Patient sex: F
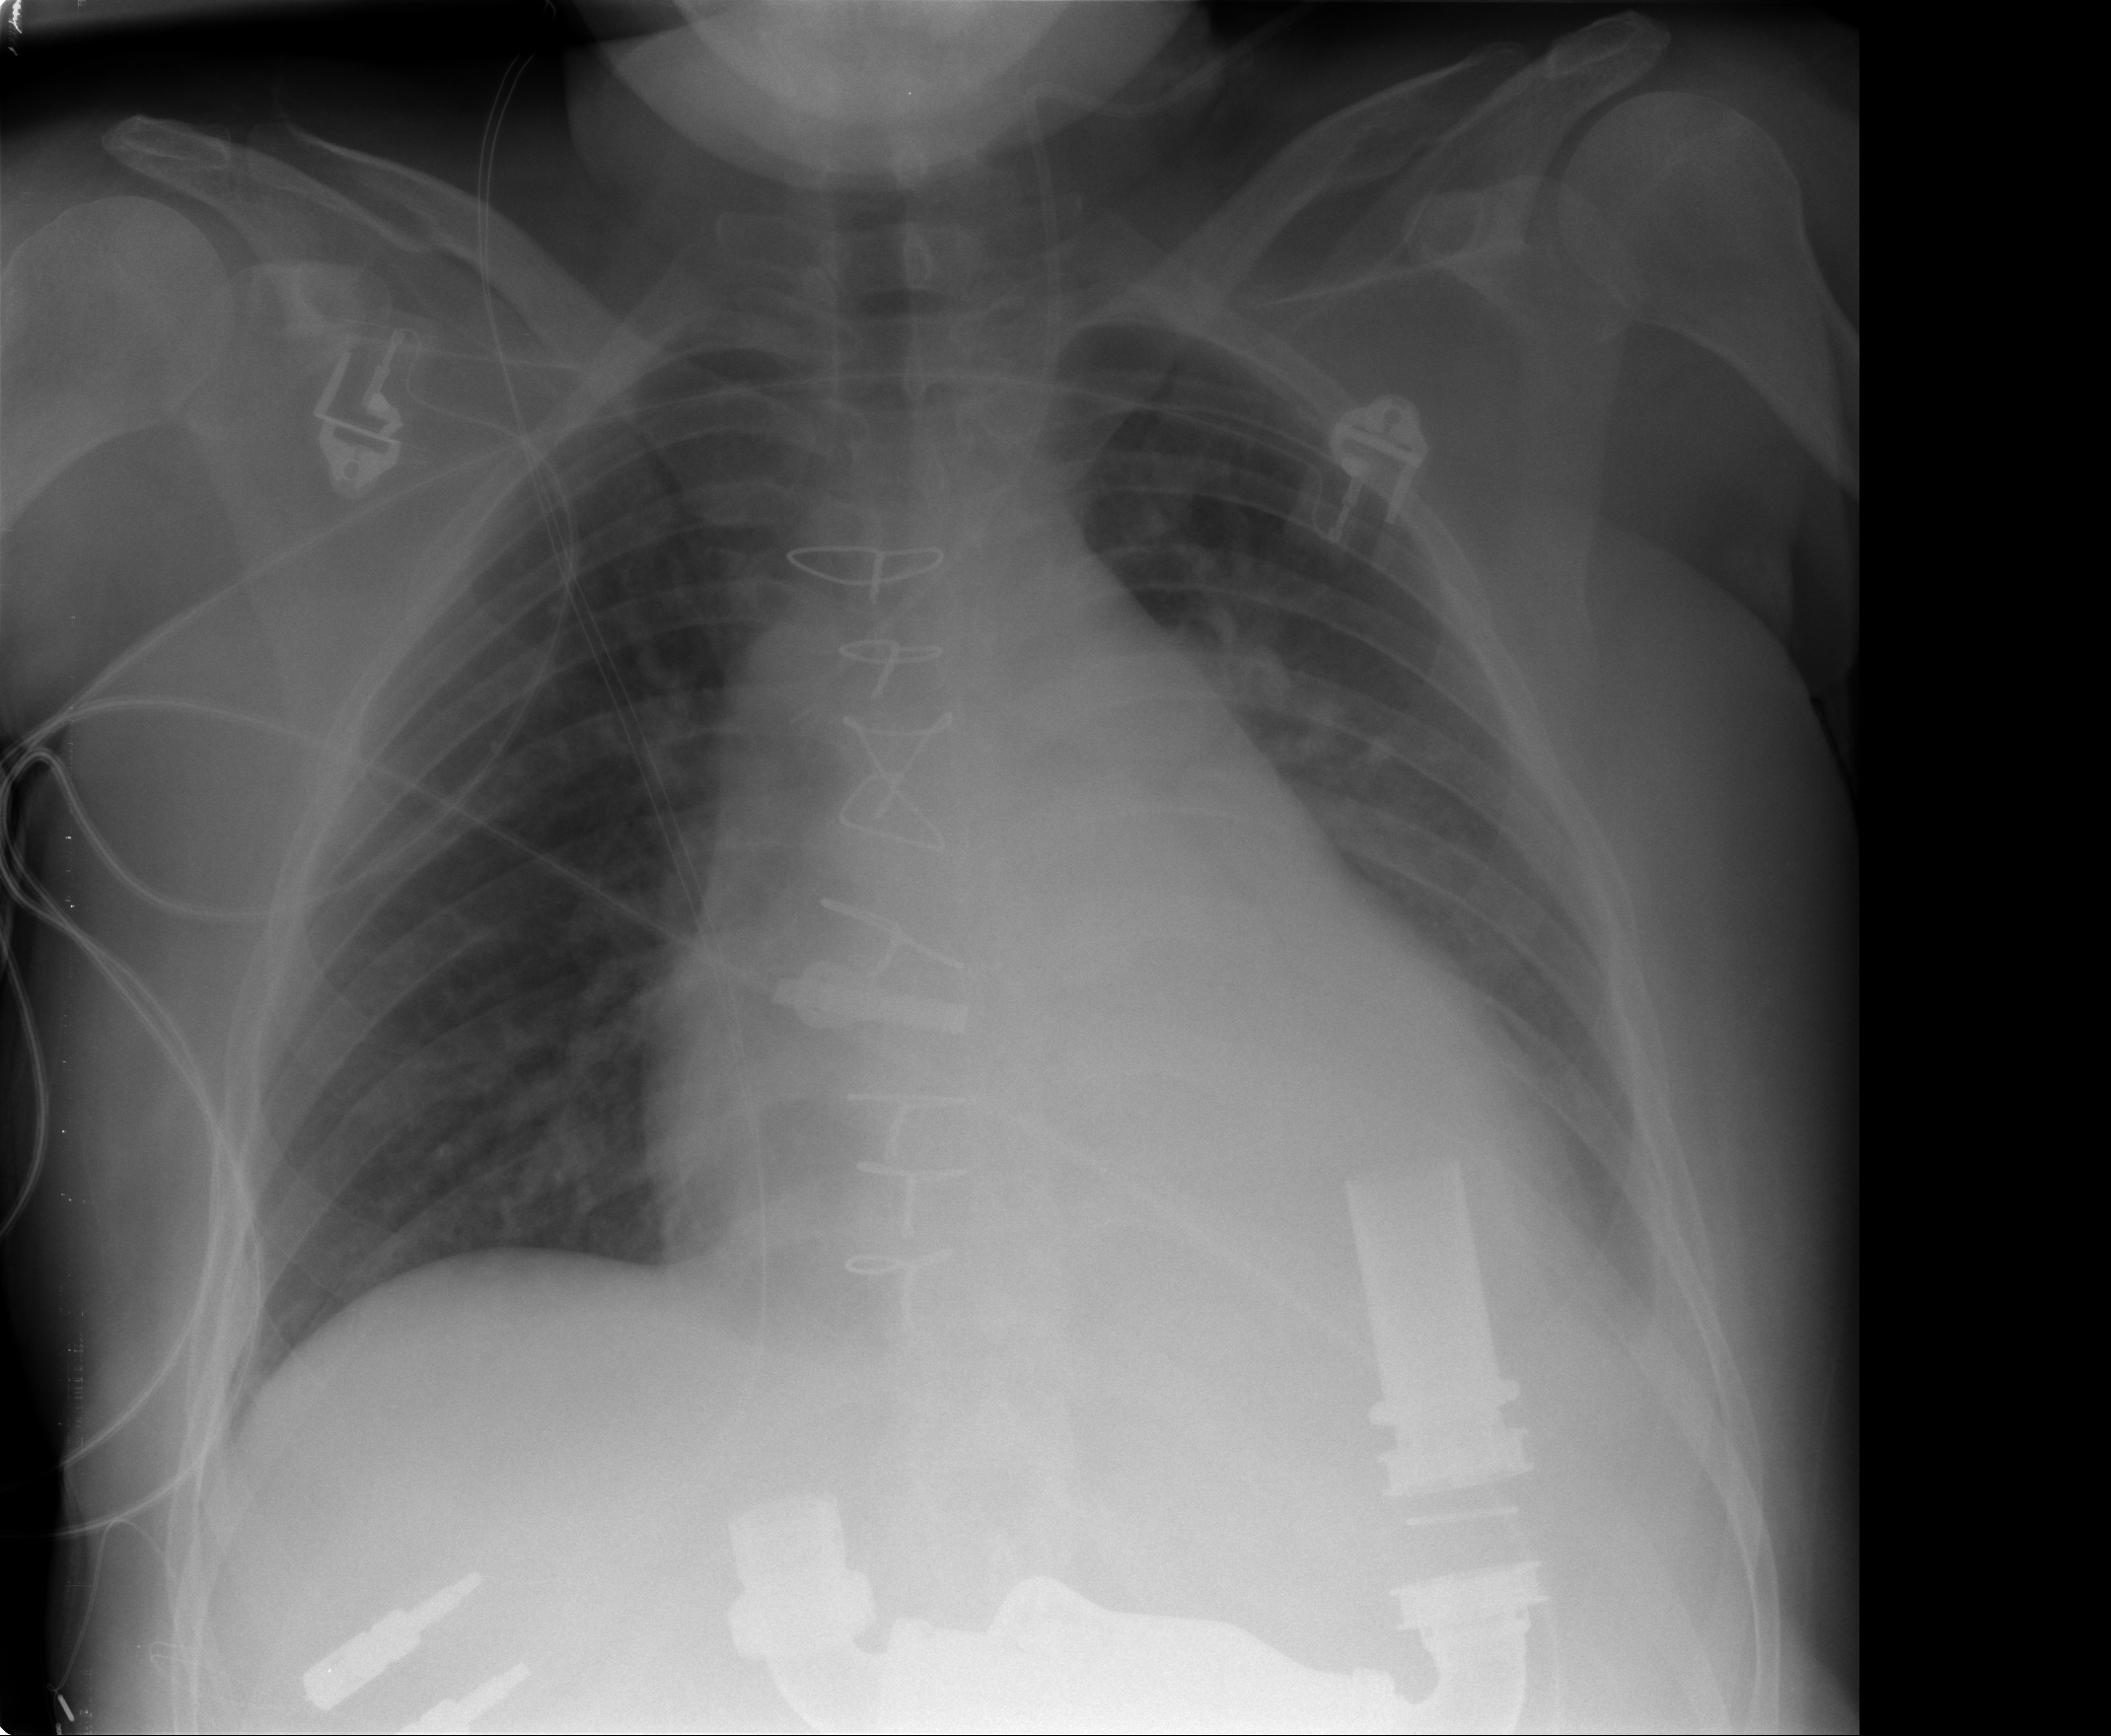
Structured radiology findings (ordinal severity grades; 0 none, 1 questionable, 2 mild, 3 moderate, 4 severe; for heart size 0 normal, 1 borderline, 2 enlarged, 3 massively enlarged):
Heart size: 2
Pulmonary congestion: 0
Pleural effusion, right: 1
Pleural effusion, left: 2
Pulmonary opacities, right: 0
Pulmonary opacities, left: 0
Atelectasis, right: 1
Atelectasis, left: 2